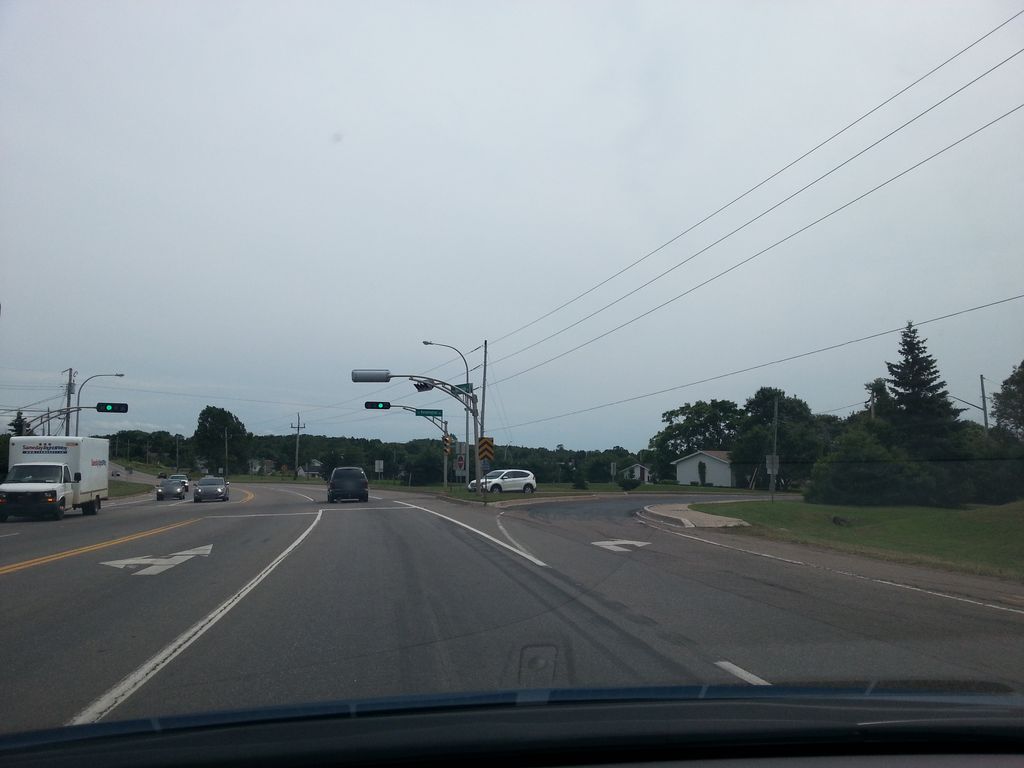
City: charlottetown